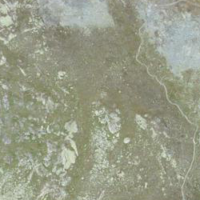
EUNIS habitat code: 26
Species observed at this site:
Capra ibex